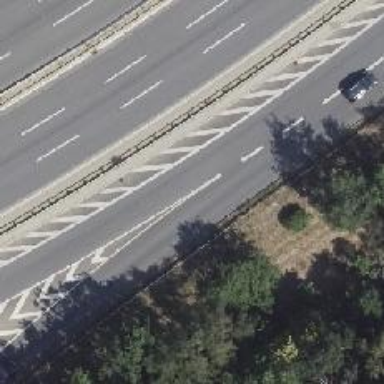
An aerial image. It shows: Asphalt motorway link.